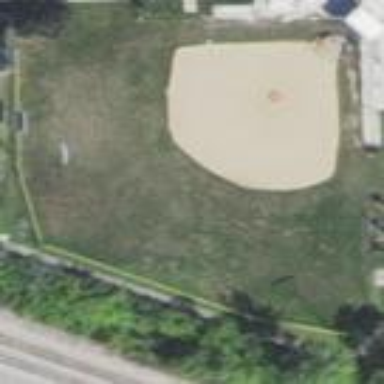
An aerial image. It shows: Baseball pitch for leisure land activities.